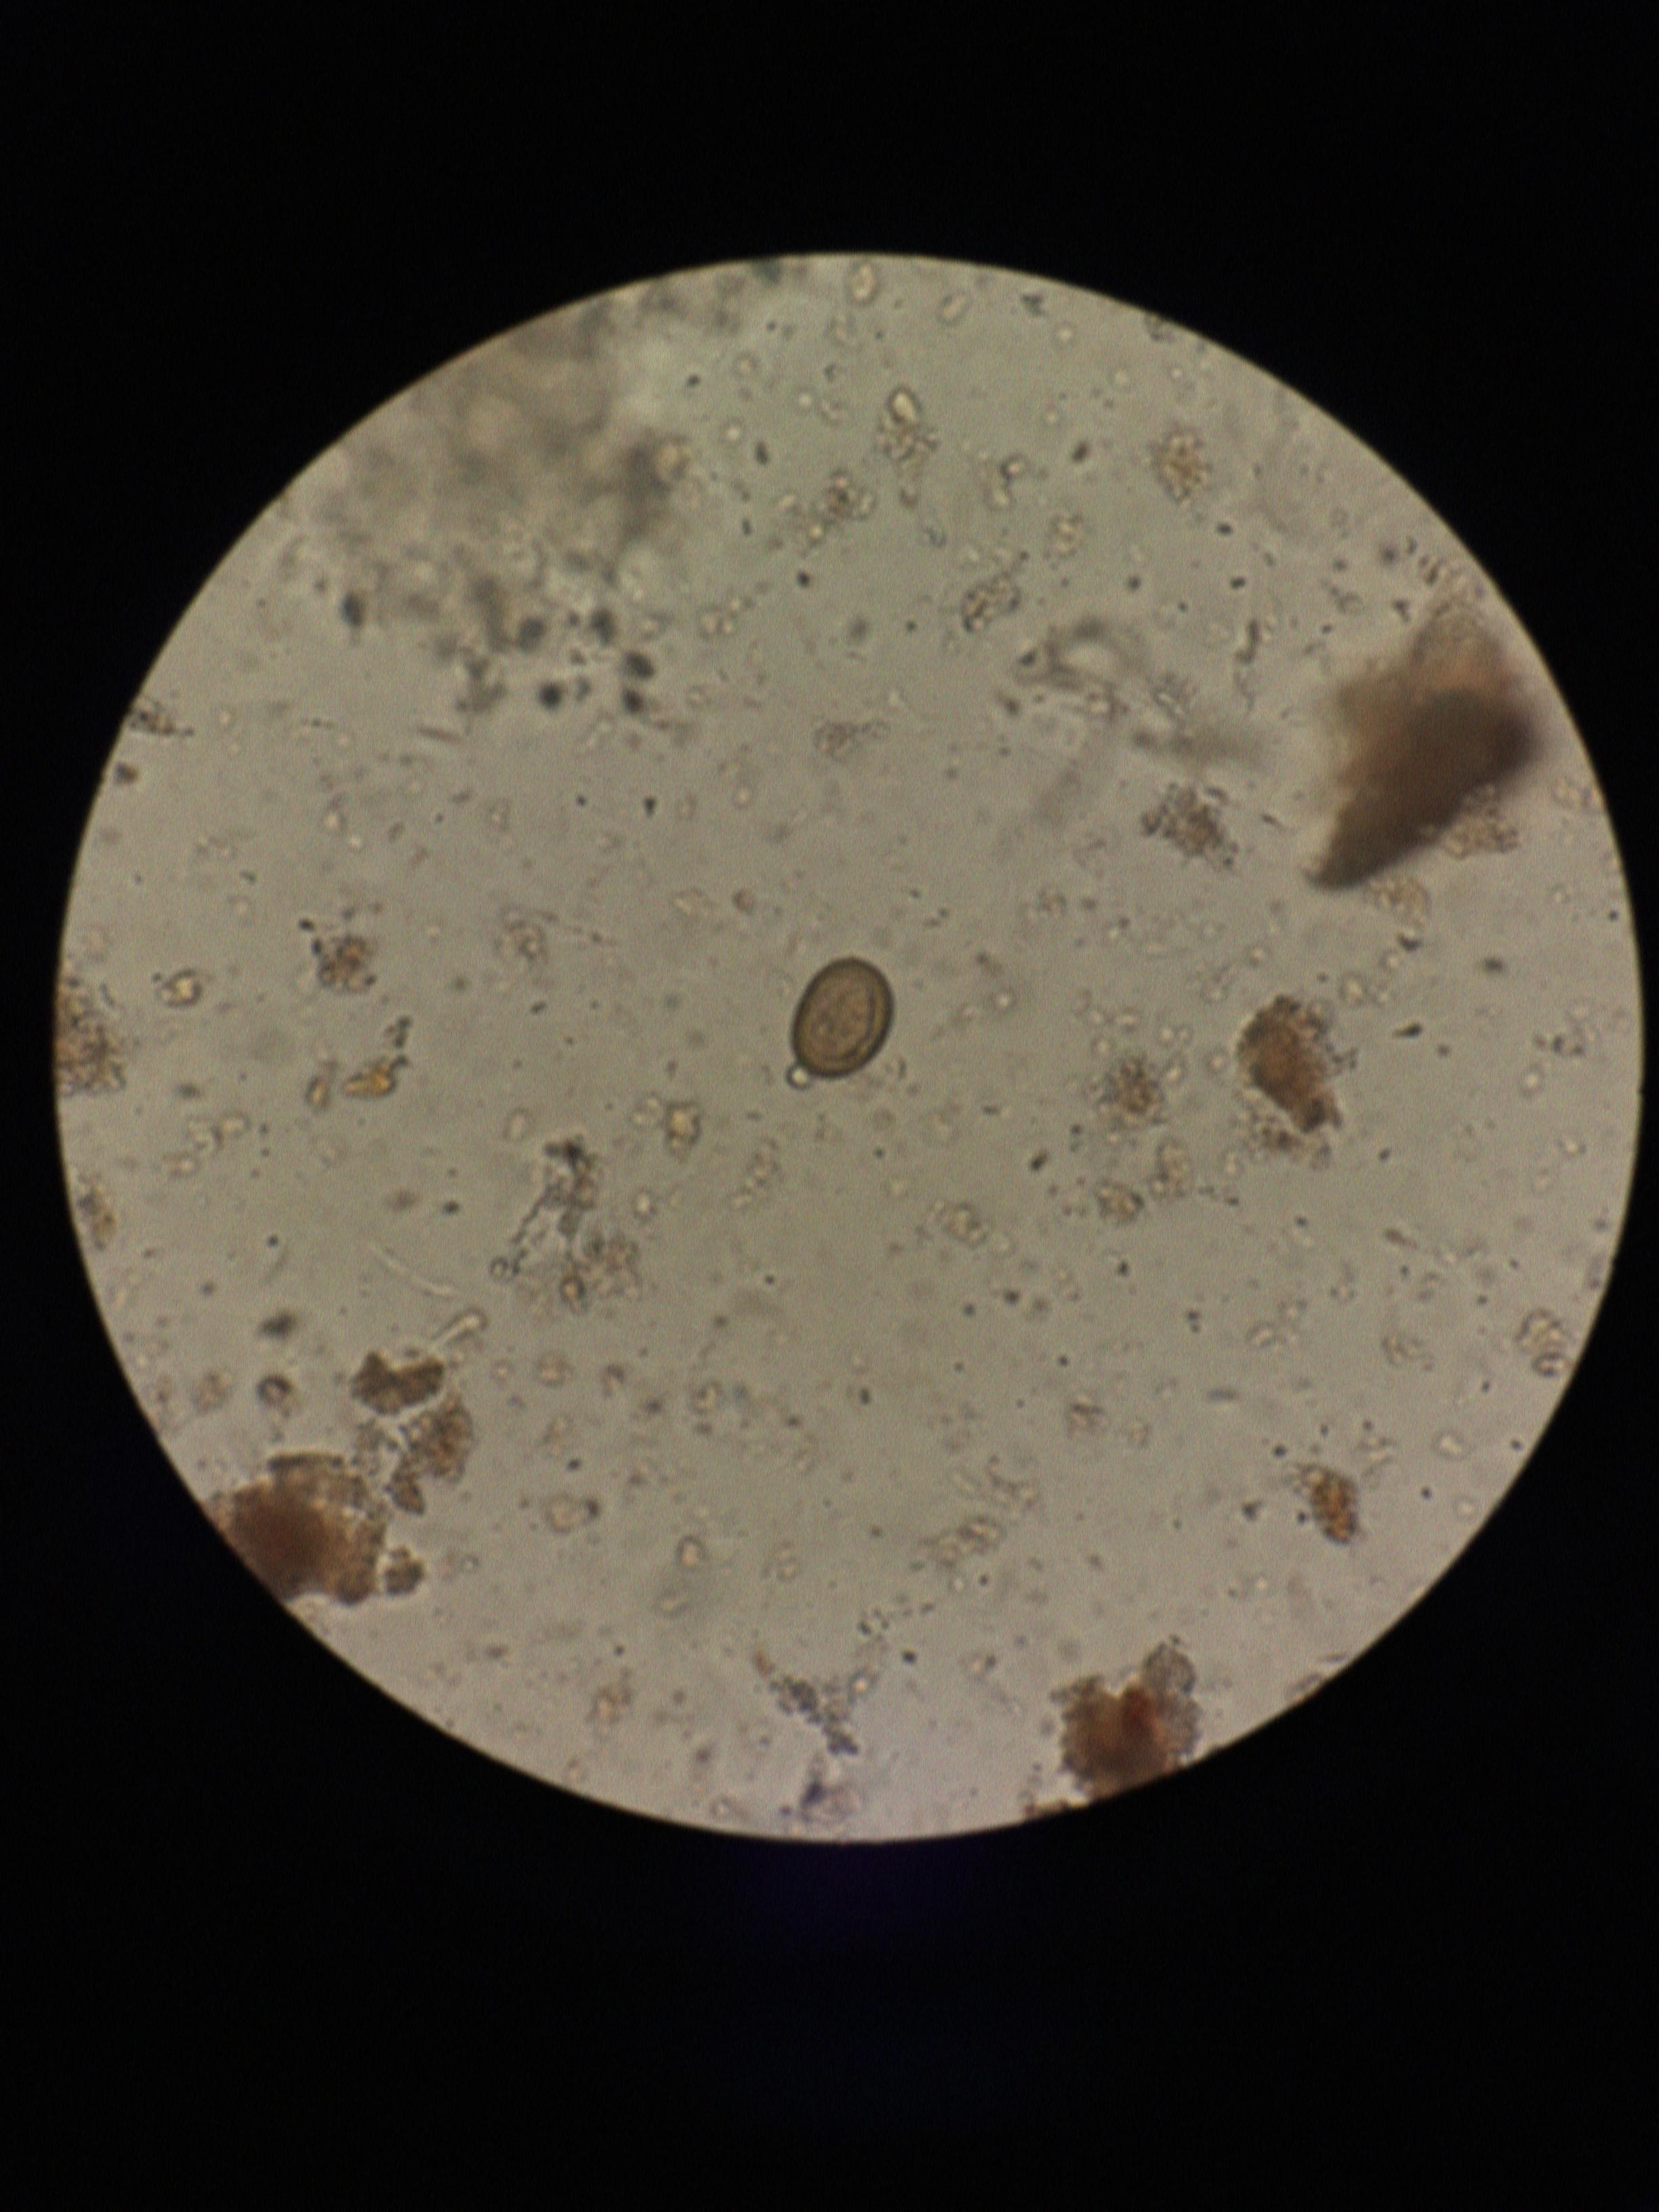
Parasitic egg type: Taenia spp. egg